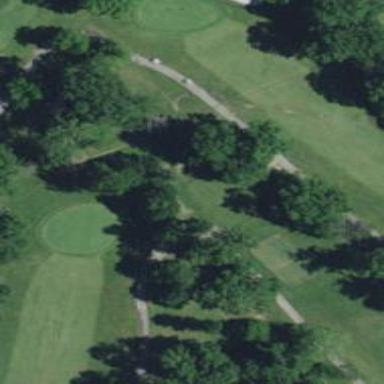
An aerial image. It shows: Path designed for golf carts.